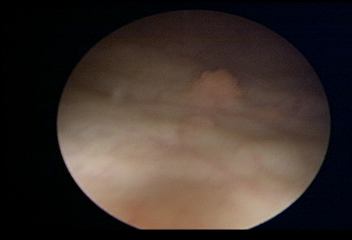
Modality: WLC
Class: Malignant
Subclass: LowGradePapillary
Lesion: L1
Stage: Ta
Morphology: Papillary
Bladder cancer association: Yes
Annotated structures: Tumor, Tumor